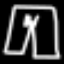
Label: pants